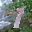
Label: 7